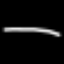
Label: line